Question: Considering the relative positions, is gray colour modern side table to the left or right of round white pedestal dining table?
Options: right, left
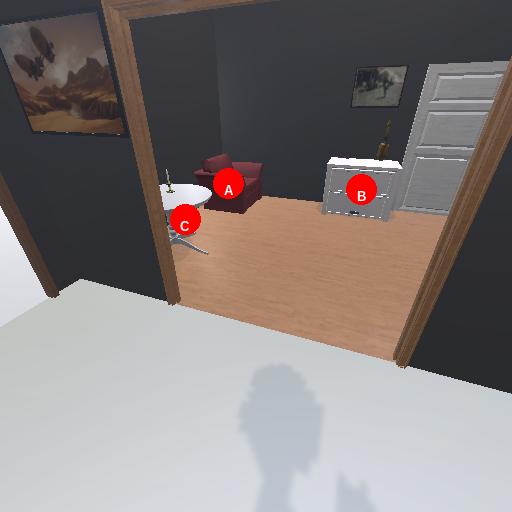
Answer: right